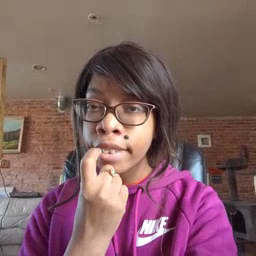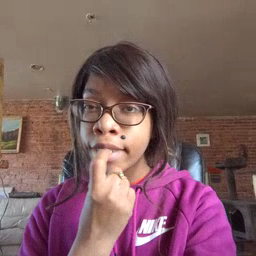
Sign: tooth